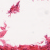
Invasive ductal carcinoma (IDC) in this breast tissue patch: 0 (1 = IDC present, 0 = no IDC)